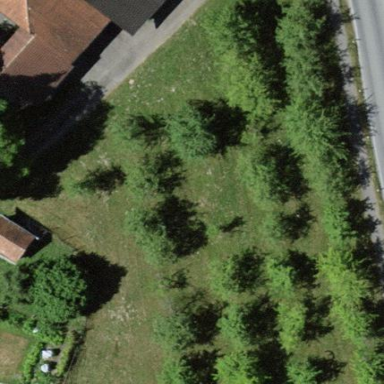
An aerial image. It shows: Orchard.